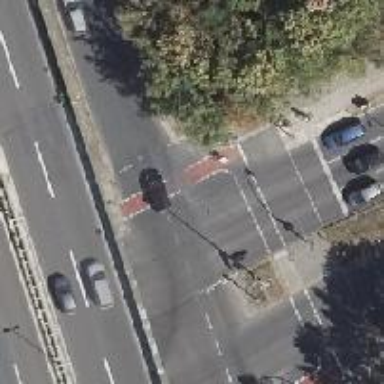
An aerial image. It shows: Road crossing with traffic signals.